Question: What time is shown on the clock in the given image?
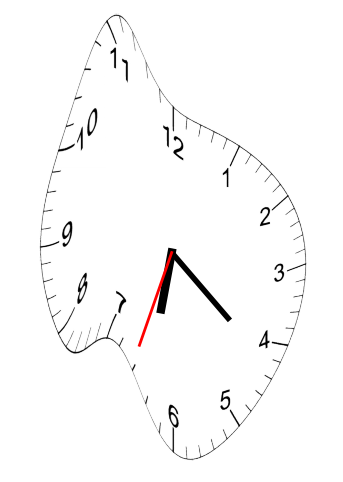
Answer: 06:21:33